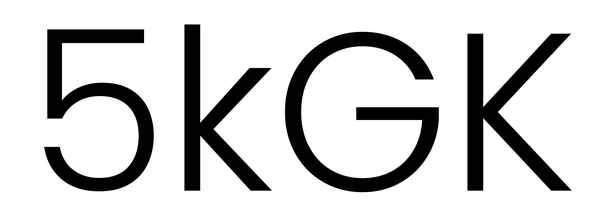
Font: Poppins-Light